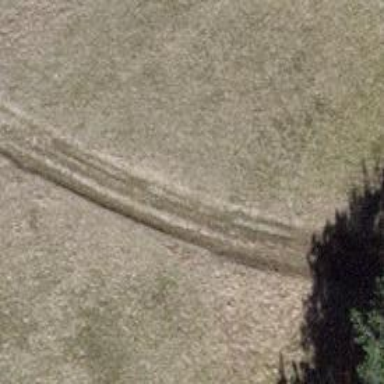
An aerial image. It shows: Grassy track with grade 5 track type.